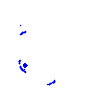
Particle: pion